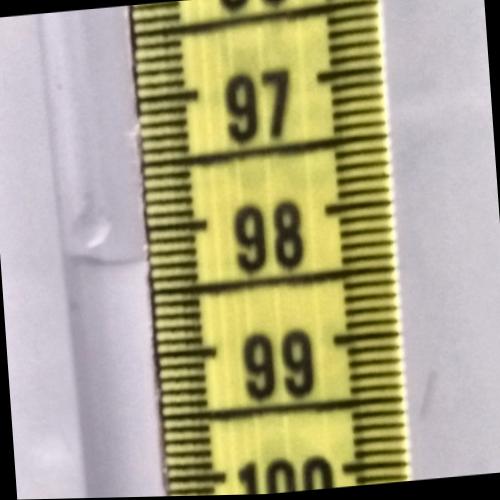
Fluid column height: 98.2 cm